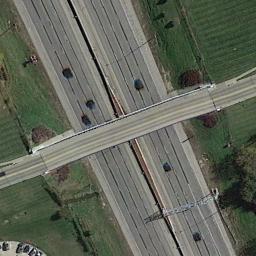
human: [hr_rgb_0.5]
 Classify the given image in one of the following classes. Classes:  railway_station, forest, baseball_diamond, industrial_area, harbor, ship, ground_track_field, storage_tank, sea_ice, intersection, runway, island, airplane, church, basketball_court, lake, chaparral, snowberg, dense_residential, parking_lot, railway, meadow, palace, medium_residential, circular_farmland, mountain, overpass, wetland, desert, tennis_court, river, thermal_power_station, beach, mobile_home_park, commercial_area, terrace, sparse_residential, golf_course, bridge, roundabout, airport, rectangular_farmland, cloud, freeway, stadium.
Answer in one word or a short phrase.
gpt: overpass